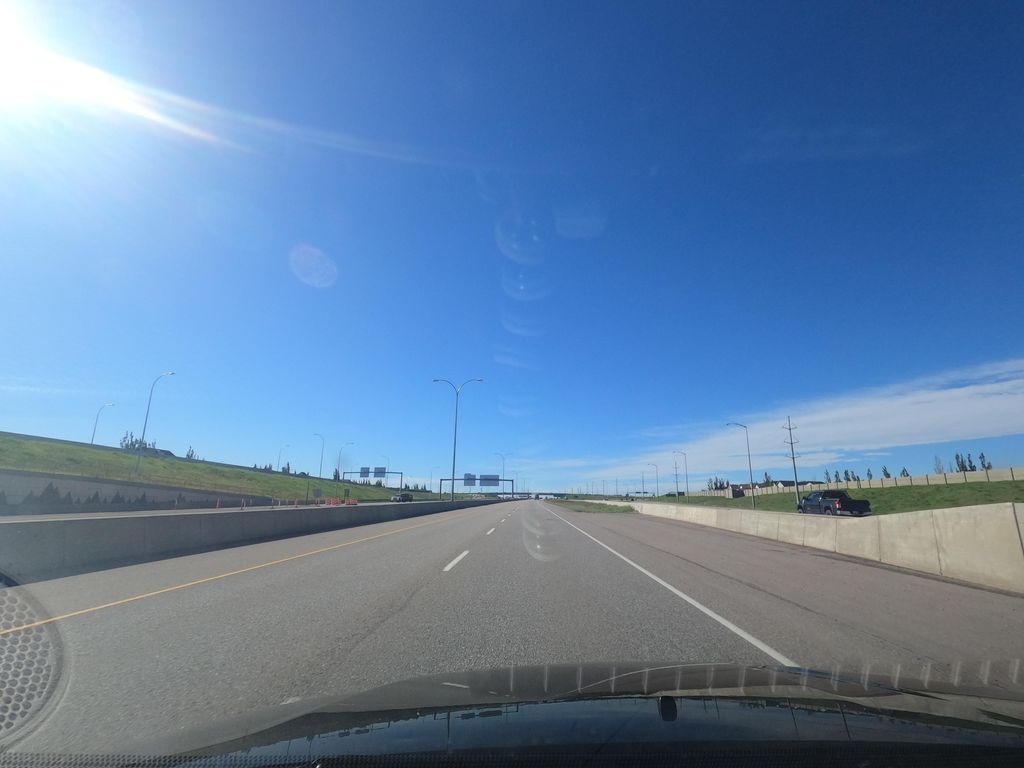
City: calgary